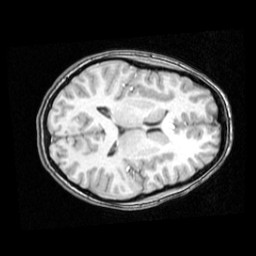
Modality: T1w
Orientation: axial
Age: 15
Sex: female
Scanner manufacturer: ge
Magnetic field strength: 1.5 T
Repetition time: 0.03333 s
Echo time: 0.008 s